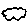
Label: cloud